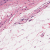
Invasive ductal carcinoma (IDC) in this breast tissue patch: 0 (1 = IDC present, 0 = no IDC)